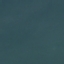
Label: SeaLake